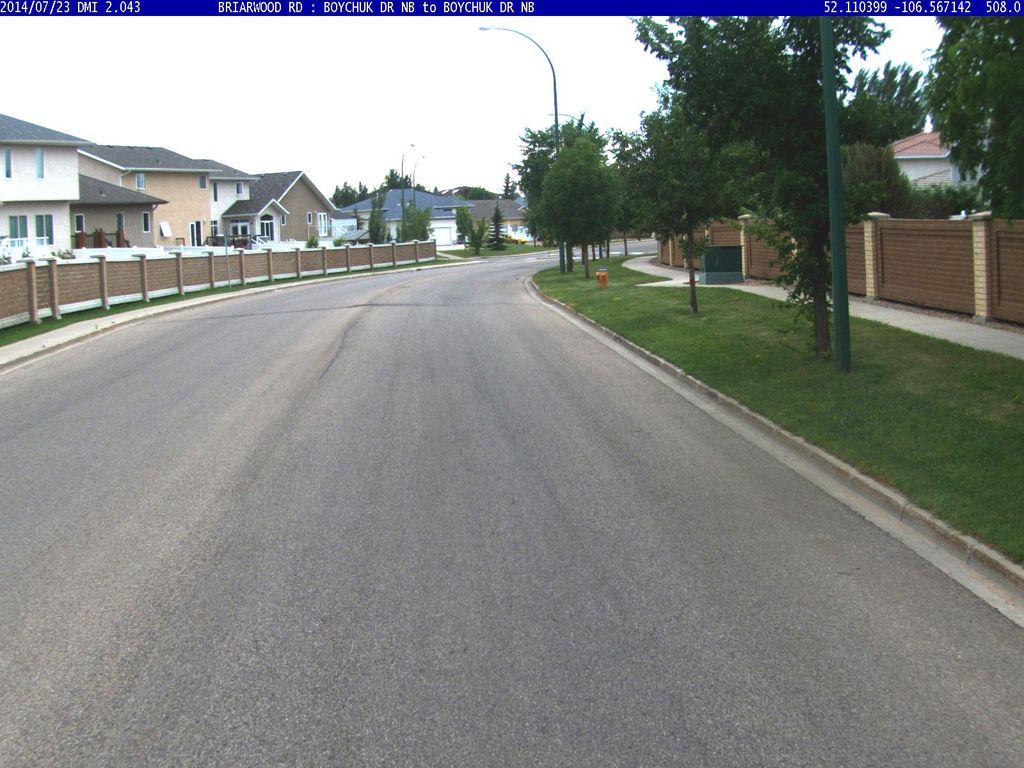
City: saskatoon